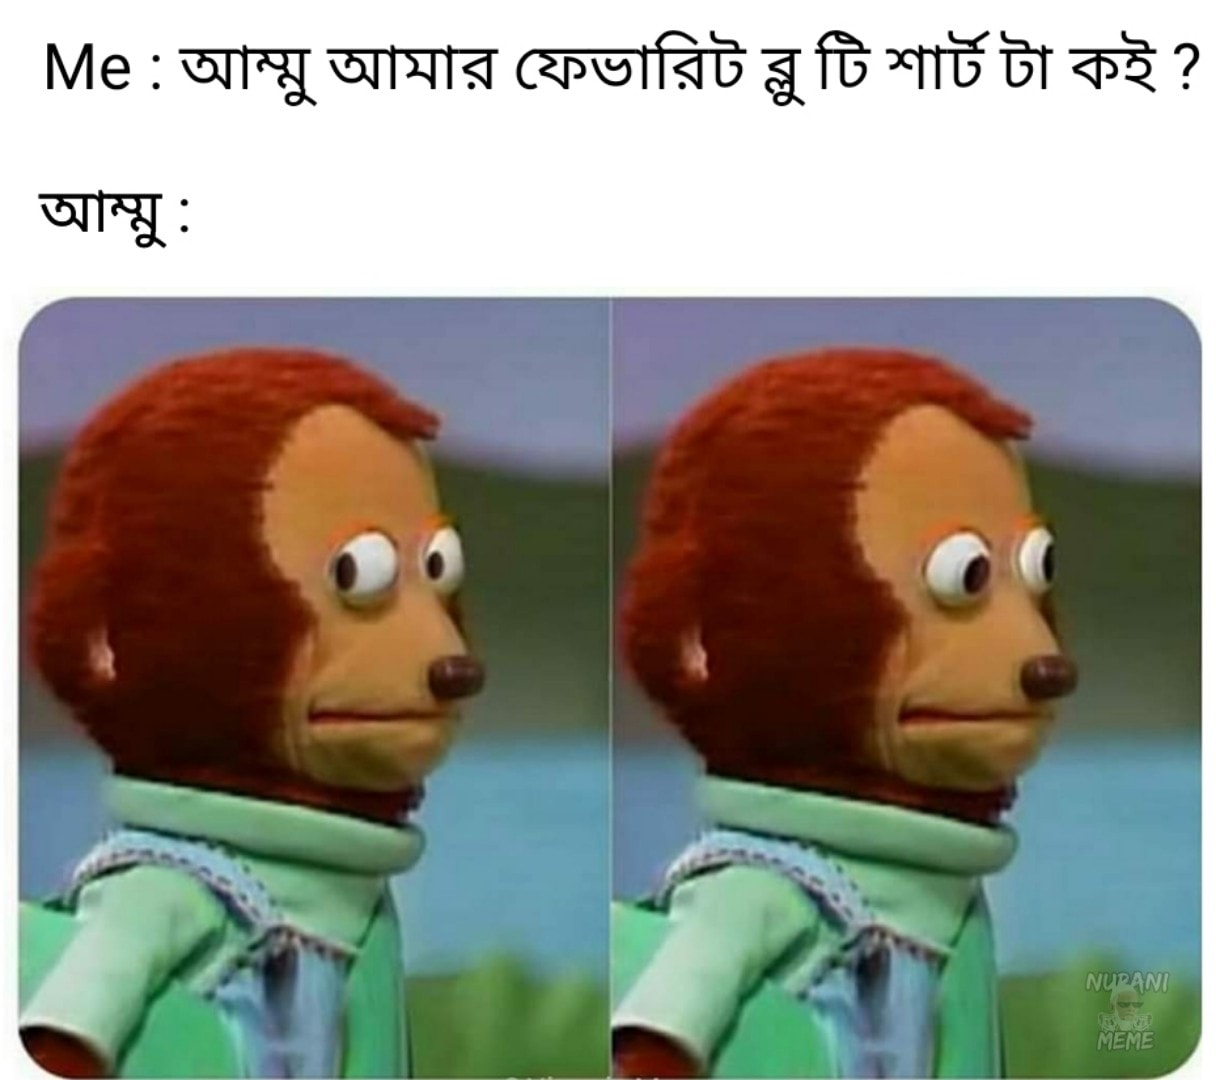
Caption: Me : আম্মু আমার ফেভারিট ব্লু টি শার্ট টা কই ?   আম্মুঃ
Label: non-hate